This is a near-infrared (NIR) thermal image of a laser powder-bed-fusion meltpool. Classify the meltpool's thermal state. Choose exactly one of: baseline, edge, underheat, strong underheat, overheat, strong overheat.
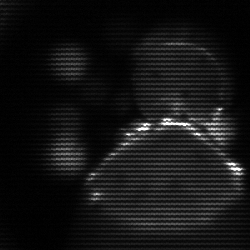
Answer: edge